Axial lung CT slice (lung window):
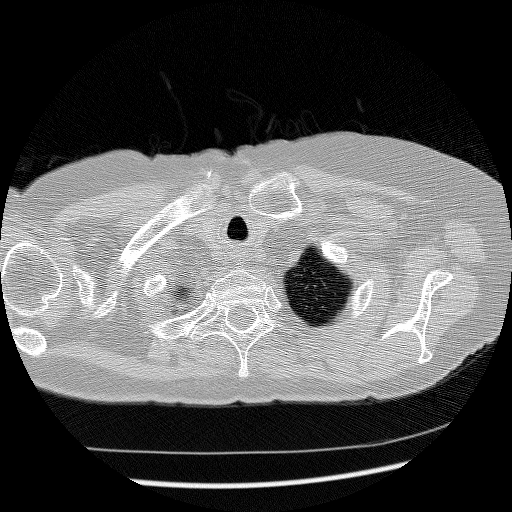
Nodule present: no